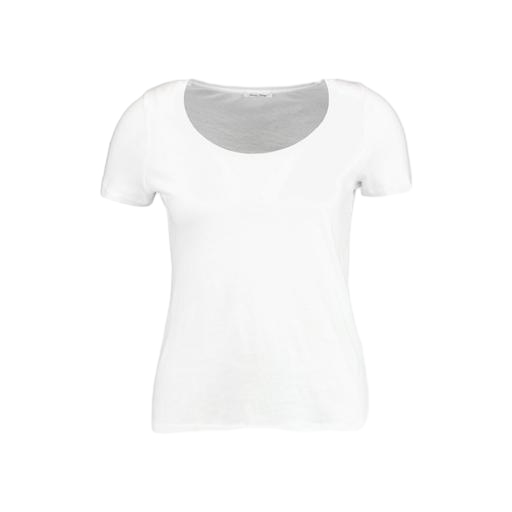
white pima t-shirt only macy, white petite t-shirt only macy, white scoop-neck jersey tee, white background